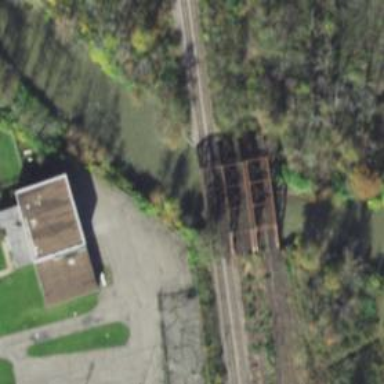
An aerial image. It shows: Disused railway bridge.